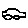
Label: car